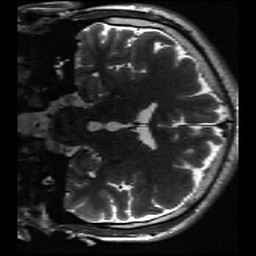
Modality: inplaneT2
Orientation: coronal